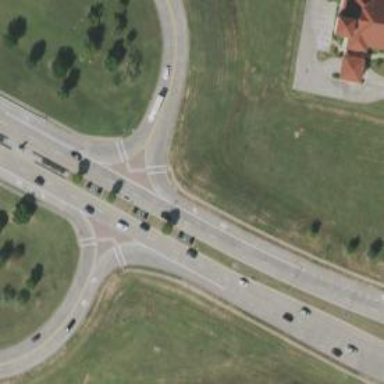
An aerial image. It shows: Secondary link road.